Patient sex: M
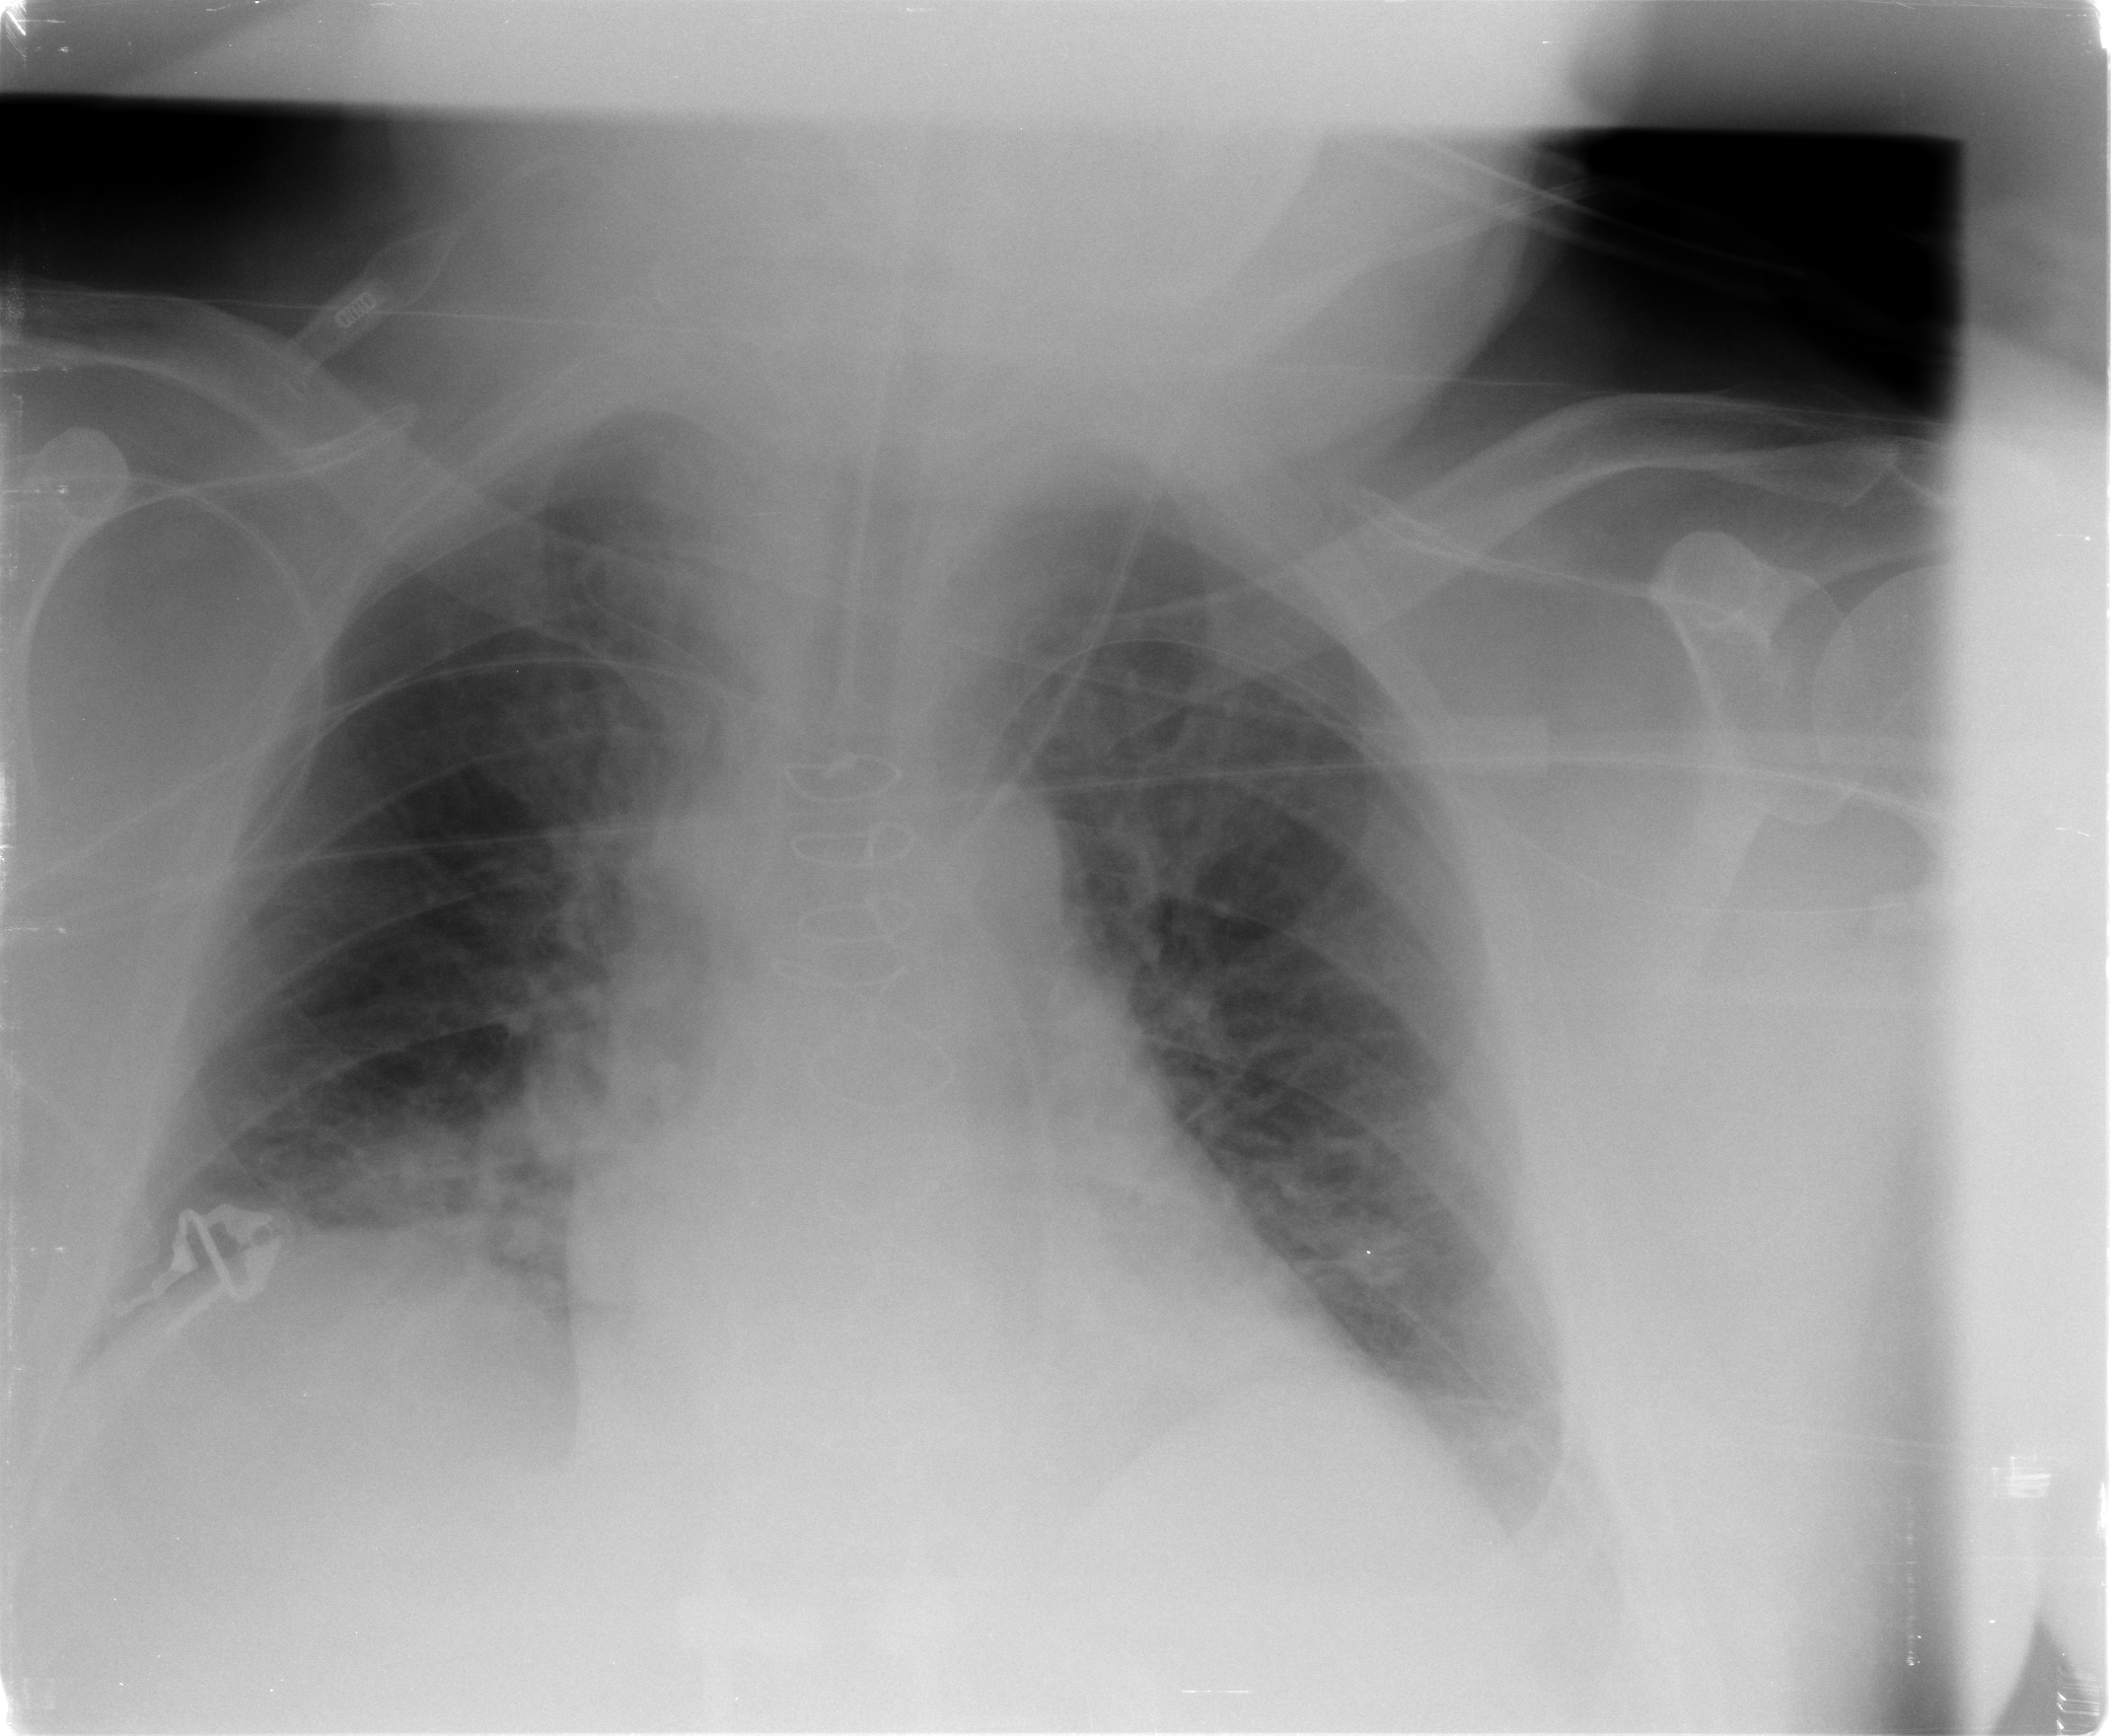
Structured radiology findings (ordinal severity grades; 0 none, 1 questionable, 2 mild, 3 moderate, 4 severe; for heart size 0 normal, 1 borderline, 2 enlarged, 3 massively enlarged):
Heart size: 2
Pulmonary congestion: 2
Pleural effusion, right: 0
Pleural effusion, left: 1
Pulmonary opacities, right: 0
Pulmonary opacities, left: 0
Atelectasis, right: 1
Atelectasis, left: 0